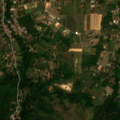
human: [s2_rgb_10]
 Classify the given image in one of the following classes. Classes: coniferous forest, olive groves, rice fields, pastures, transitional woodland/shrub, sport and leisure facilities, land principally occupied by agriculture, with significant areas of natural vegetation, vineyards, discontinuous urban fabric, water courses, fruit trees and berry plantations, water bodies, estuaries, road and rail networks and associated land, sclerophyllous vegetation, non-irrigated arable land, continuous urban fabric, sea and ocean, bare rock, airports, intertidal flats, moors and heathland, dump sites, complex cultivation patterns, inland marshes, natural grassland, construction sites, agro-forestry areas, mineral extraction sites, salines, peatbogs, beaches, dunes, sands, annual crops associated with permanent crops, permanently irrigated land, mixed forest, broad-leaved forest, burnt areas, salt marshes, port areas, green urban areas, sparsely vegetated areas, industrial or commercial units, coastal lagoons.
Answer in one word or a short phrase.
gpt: complex cultivation patterns, land principally occupied by agriculture, with significant areas of natural vegetation, broad-leaved forest